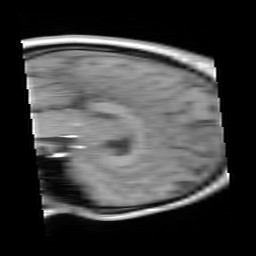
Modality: FLASH
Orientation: sagittal
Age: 20
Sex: male
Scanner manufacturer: siemens
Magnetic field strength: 3 T
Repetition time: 0.245 s
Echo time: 0.0026 s